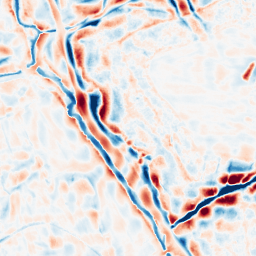
Category: wavelet
Decomposition family: wavelet_biorthogonal
Decomposition parameters: wavelet: bior5.5
level: 4
Upsampling method: linear_exact
Upsampling parameters: scale: 2
Upsampling scale: 2